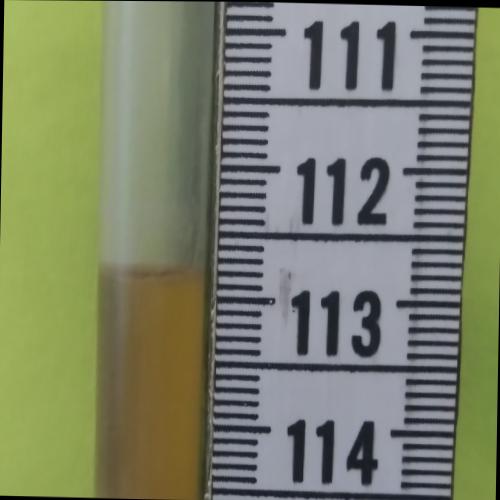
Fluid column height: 112.8 cm